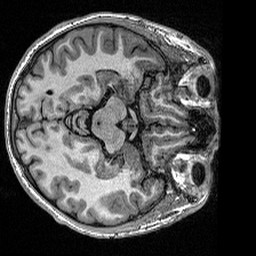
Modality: T1w
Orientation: axial
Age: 25
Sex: male
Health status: healthy
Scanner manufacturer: siemens
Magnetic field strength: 1.5 T
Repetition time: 2.73 s
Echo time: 0.00357 s